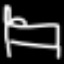
Label: bed